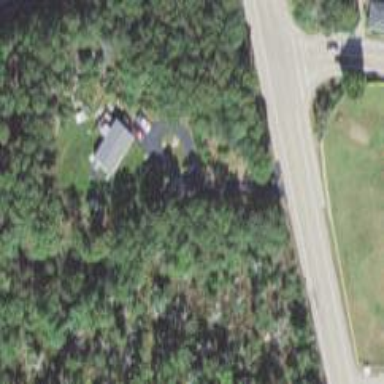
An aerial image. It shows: Driveway leading to service road.